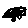
Label: tree